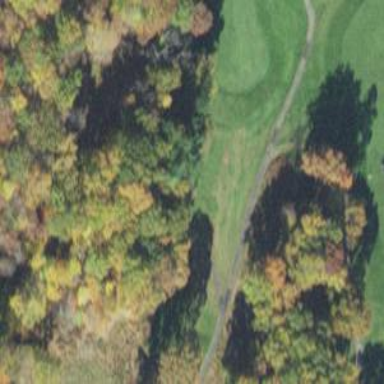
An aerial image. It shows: Golf tee.